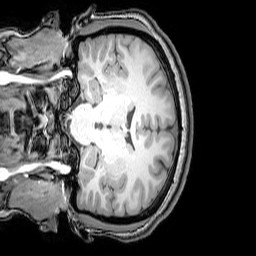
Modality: T1w
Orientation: coronal
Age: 26
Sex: female
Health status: healthy
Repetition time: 0.081 s
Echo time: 0.037 s